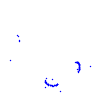
Particle: proton